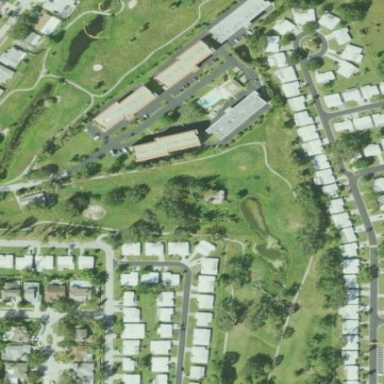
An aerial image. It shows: Golf course.